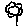
Label: flower